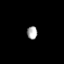
Tissue: prostate
Cell type: Myeloid cells
Senescence score: 0.7136
Nuclear area (px): 130
Mean DAPI intensity: 171.031